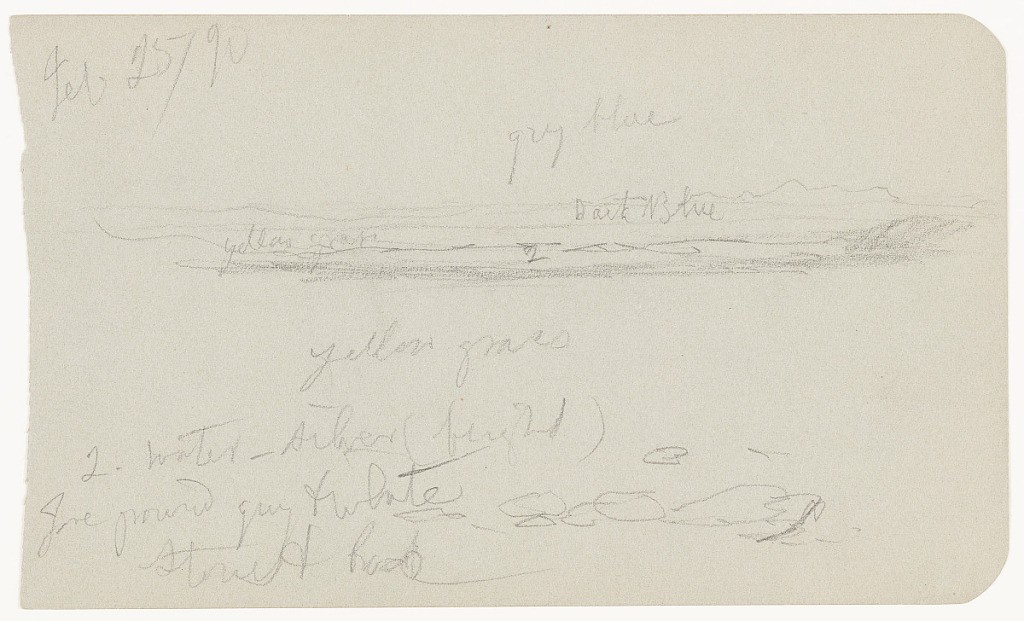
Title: Landscape in Mexico
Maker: Frederic Edwin Church, American, 1826–1900
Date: February 25, 1890
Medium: Graphite on gray-green wove paper
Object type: Drawing
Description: Landscape sketch showing a view of hills across a wide plain in Mexico. Loosely rendered stones and rocks are visible in the immediate foreground at lower center, while a flat, grassy plain extends across the middle distance. In the background, the surface of a lake is surrounded by rolling ranges of hills and mountains. Multiple rugged peaks are visible along the horizon at right.